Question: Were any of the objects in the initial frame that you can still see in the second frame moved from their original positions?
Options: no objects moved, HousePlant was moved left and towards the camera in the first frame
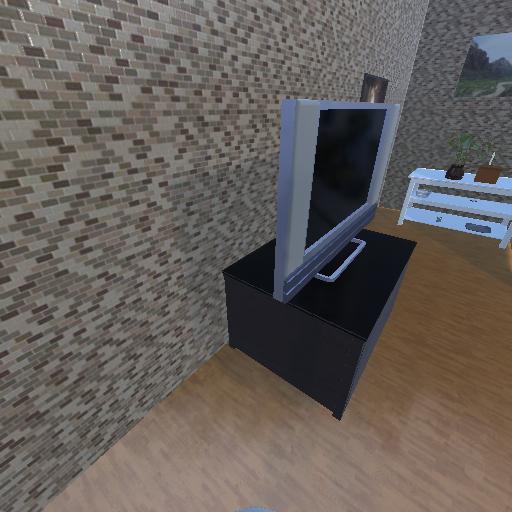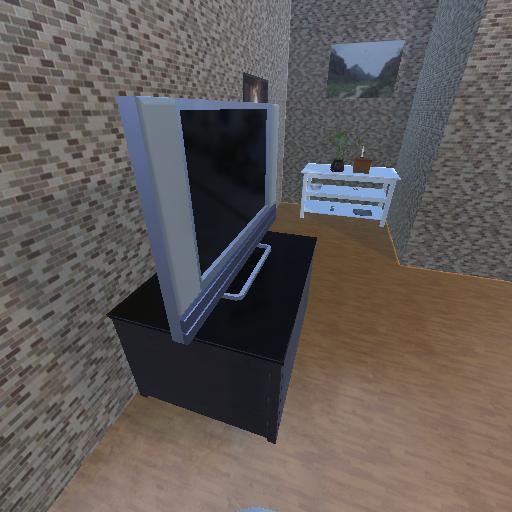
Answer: no objects moved